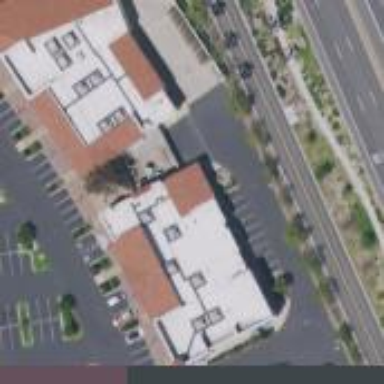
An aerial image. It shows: Retail building.